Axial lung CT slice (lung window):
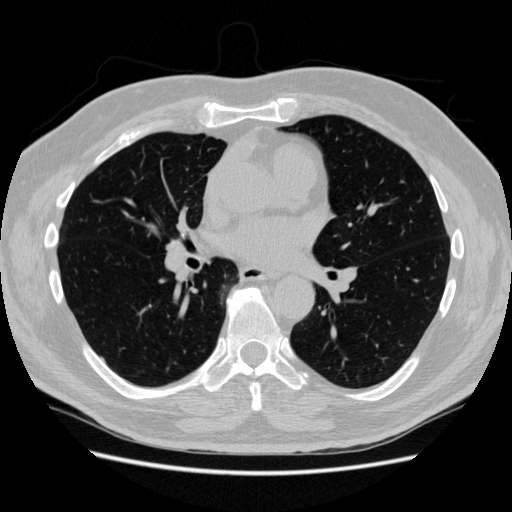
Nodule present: no